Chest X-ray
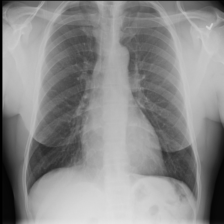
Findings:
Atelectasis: negative
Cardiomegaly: negative
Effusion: negative
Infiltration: negative
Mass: negative
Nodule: negative
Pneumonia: negative
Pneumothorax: negative
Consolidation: negative
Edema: negative
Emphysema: negative
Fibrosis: negative
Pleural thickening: negative
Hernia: negative